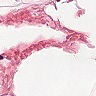
Metastatic tissue present: no